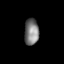
Tissue: lung
Cell type: Epithelial cells
Senescence score: 0.1979
Nuclear area (px): 374
Mean DAPI intensity: 122.765